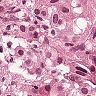
Metastatic tissue present: yes